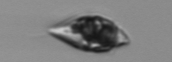
Label: Amphidinium